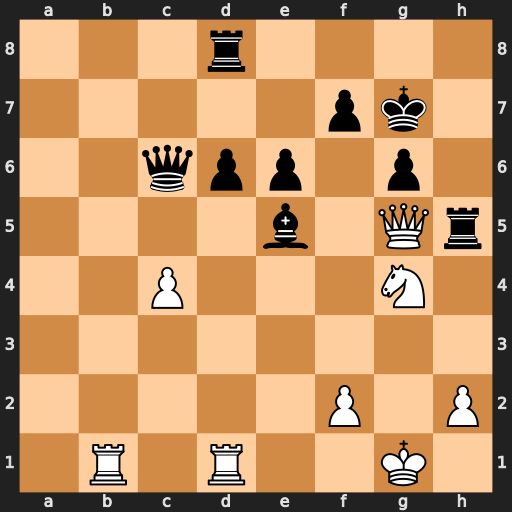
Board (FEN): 3r4/5pk1/2qpp1p1/4b1Qr/2P3N1/8/5P1P/1R1R2K1
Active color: w
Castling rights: -
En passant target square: -
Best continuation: Qxd8 Qe4 Nxe5 Rxe5 h3